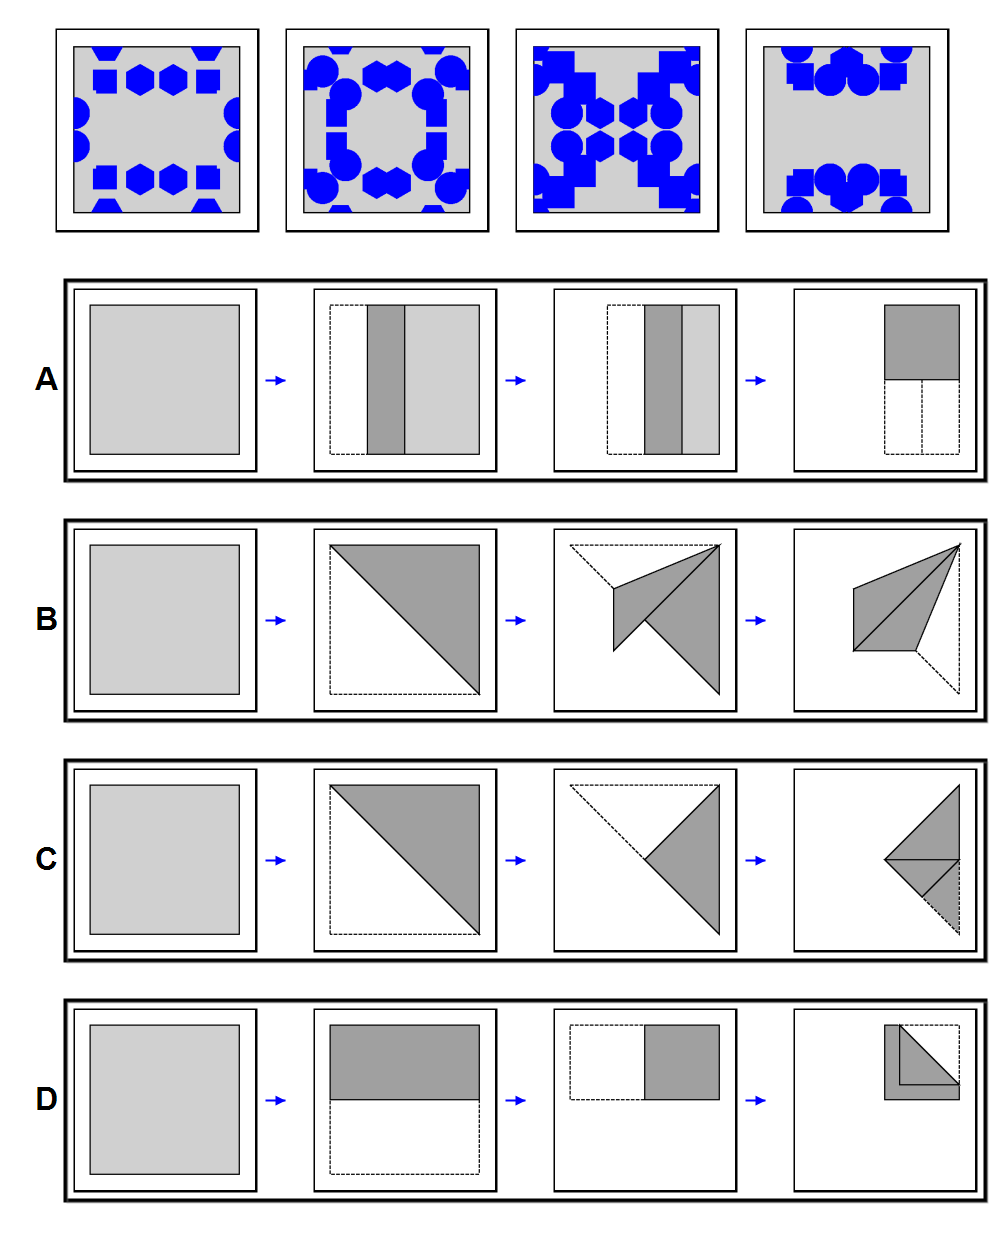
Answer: D